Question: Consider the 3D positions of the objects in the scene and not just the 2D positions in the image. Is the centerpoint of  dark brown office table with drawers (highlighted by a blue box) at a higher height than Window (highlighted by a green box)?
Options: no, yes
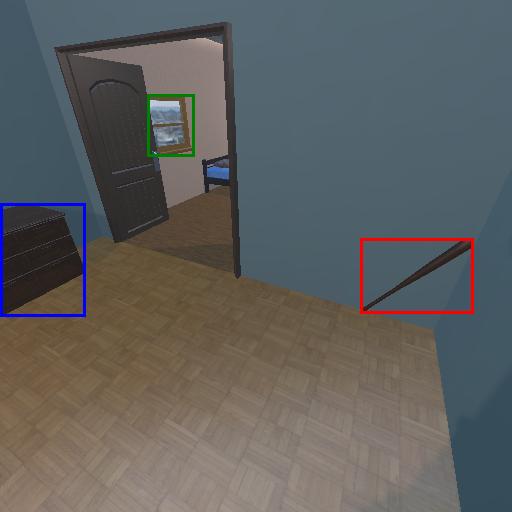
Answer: no